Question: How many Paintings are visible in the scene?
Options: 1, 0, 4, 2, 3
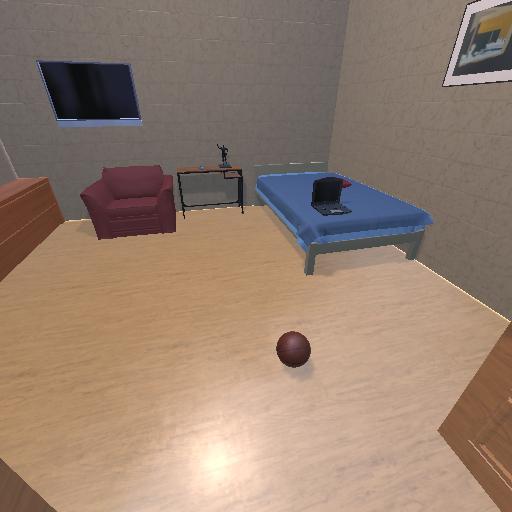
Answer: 1